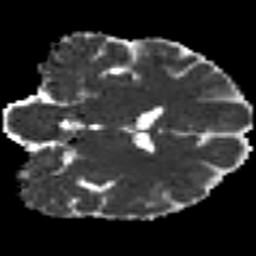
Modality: MD
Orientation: coronal
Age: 24
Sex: male
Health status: healthy
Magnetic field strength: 3 T
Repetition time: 9 s
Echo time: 0.093 s